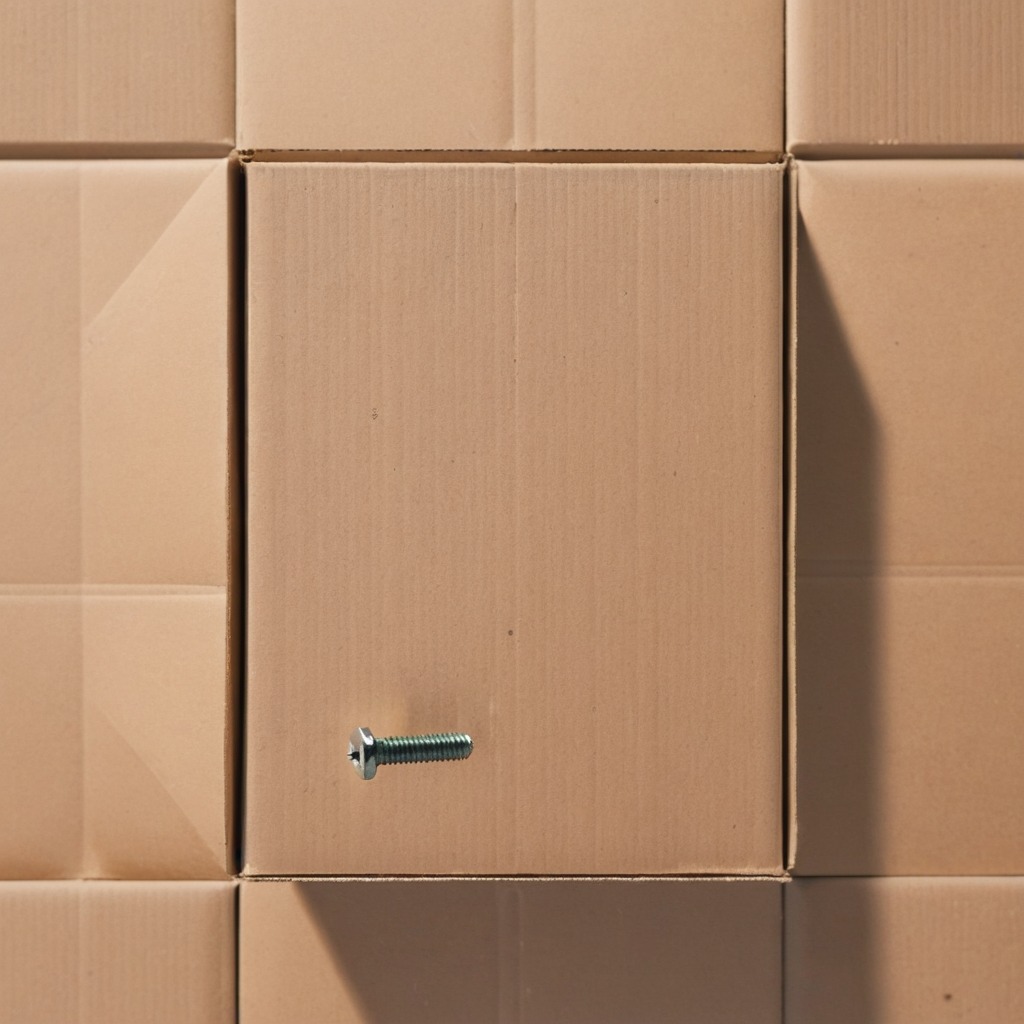
A metal screw lying on a clean dry cardboard box surface in an outdoor workshop during daytime bright natural light soft shadows slightly creased but